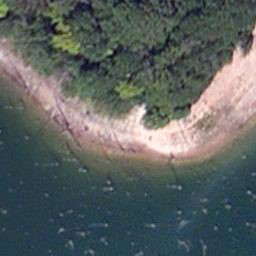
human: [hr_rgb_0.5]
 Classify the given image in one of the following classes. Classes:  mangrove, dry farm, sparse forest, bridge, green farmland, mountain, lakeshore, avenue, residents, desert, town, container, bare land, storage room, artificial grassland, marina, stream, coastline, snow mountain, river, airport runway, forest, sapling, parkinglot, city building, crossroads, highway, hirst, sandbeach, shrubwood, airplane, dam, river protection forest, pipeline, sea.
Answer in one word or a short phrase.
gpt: lakeshore